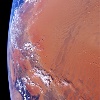
Label: land